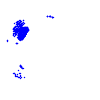
Particle: electron